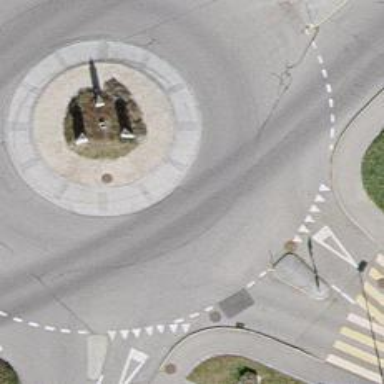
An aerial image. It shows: Secondary road made of asphalt leading to roundabout.